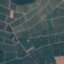
Land use / land cover: PermanentCrop